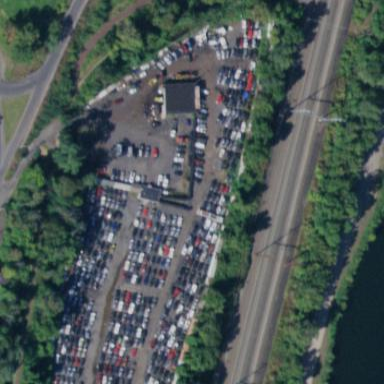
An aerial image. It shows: Industrial area designated for auto wrecking activities.